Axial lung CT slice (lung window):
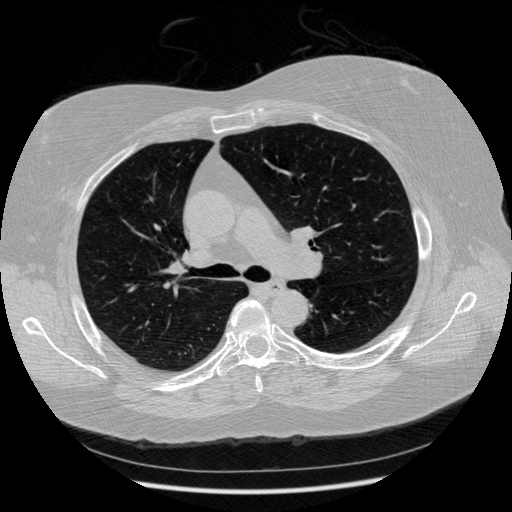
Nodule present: no